Field crop: tomato
Growth stage: 1
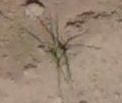
Species: cyperus